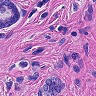
Metastatic tissue present: yes